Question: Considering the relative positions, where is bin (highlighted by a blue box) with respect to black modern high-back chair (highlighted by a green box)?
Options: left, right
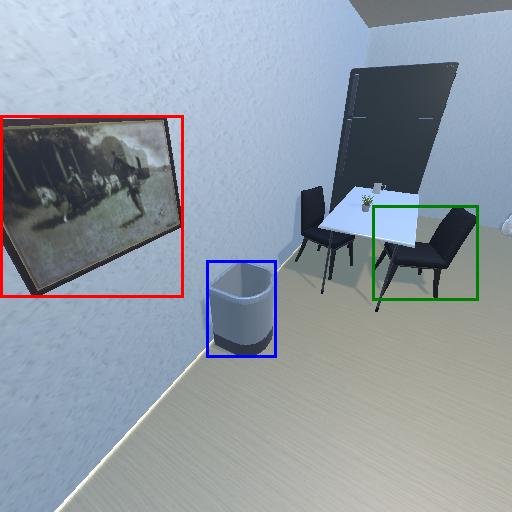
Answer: left